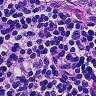
Metastatic tissue present: no